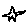
Label: star